高三 · 解析几何
把两条直线的位置关系依次填入下图中的 $M 、 N 、 E 、 F$ 中, 正确的顺序为
(1)平行；（2)垂直；(3)相交；(4)斜交.

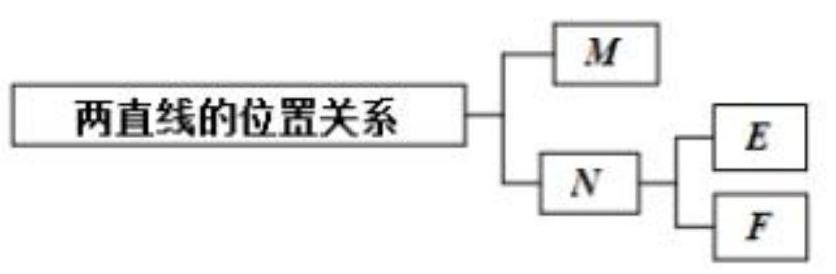
答案: (1)(3)(2)(4)
解析: 平行无交点, 而垂直、相交、斜交都有交点, 垂直与斜交是并列的，都隶属于相交,所以依次填入图中的 $M 、 N 、 E 、 F$ 中，正确的顺序为(1)(3)(2)(4).